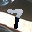
Label: 7